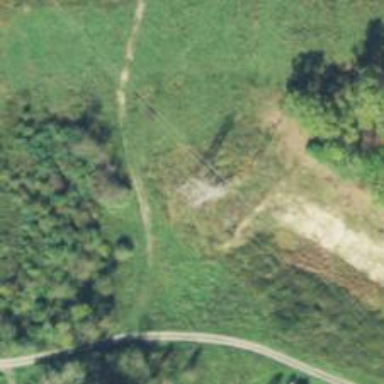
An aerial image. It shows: Lattice structure tower used for power transmission.